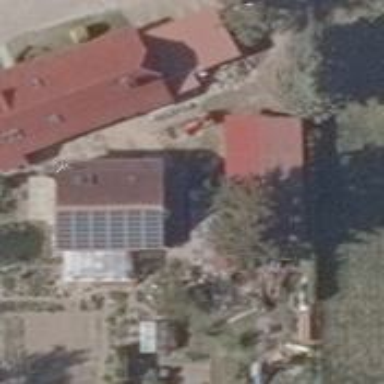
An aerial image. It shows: Solar photovoltaic panel generating electricity through small installation.